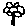
Label: flower